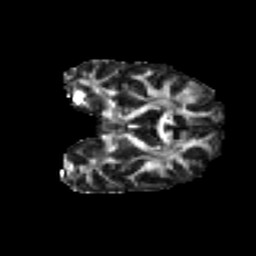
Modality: FA
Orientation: coronal
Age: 30
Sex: female
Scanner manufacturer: ge
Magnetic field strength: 3 T
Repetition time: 7.8 s
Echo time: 0.0606 s